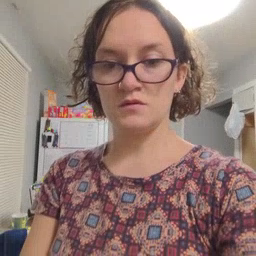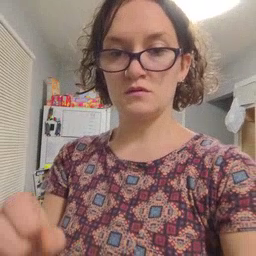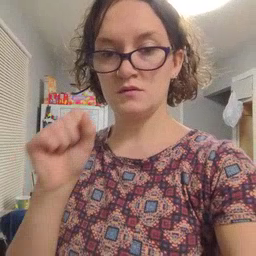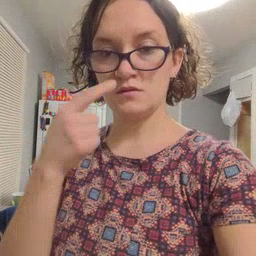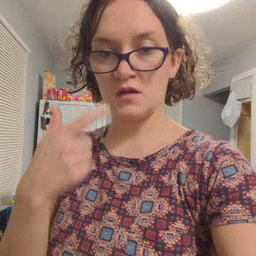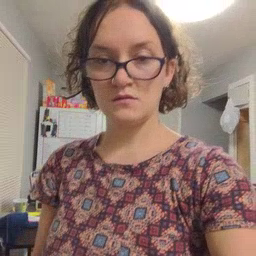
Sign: snack